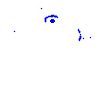
Particle: kaon